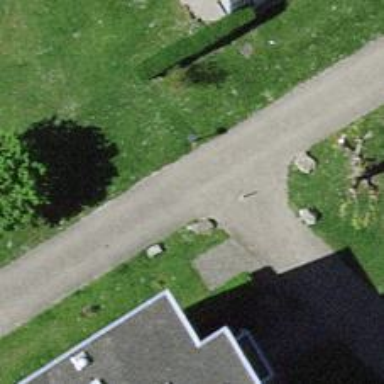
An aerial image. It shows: Footway made of cobblestone.